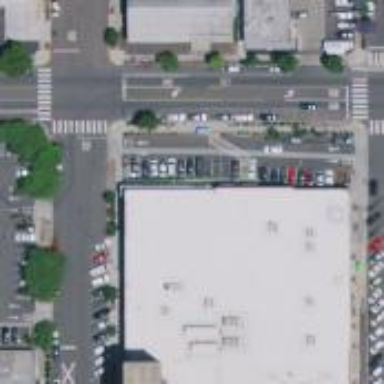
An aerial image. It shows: Commercial building.